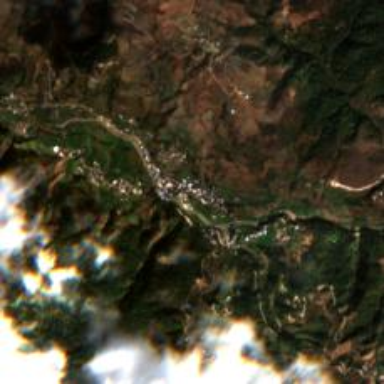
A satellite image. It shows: Ethnic township within town.